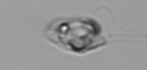
Label: Amoeba